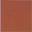
Piece: xx